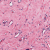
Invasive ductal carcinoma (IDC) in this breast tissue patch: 0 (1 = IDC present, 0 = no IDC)